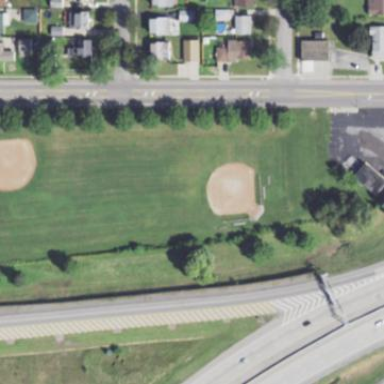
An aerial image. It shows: Baseball pitch for leisure and sports activities.